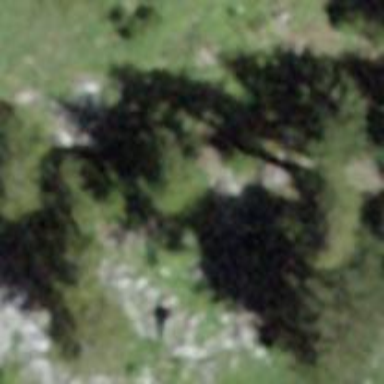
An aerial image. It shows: Single tag "natural: tree."